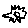
Label: sun